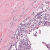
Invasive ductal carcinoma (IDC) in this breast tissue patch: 1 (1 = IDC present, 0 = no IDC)